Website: home-depot
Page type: address-validator
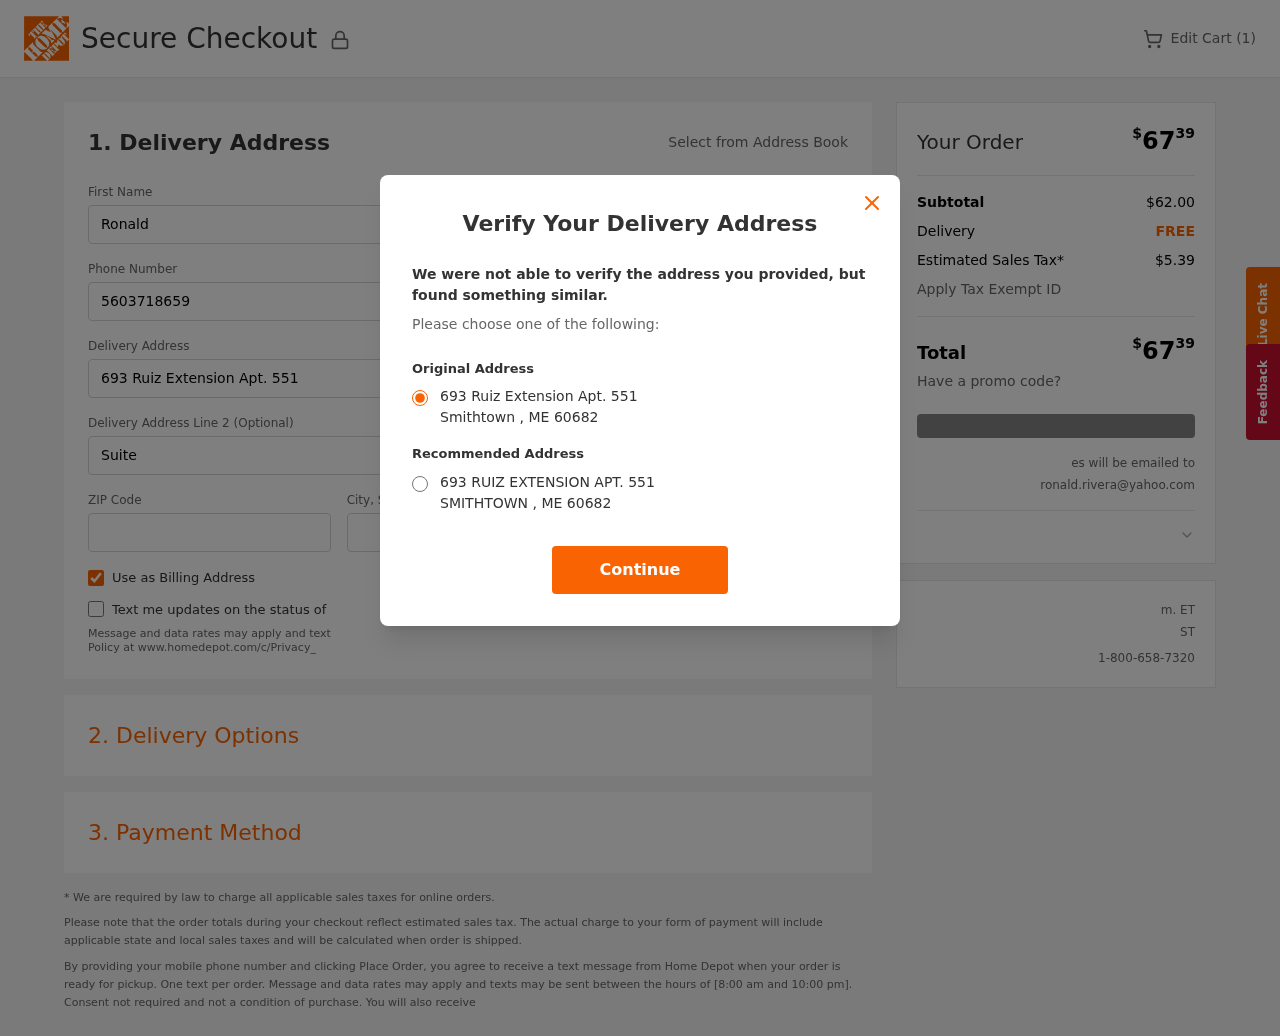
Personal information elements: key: PII_CITY
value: Smithtown
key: PII_EMAIL
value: ronald.rivera@yahoo.com
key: PII_POSTCODE
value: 60682
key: PII_STATE_ABBR
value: ME
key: PII_STREET
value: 693 Ruiz Extension Apt. 551
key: PII_FIRSTNAME
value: Ronald
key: PII_LASTNAME
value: Rivera
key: PII_PHONE
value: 5603718659
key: PII_STREET2
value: Suite 750
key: PII_CITY_STATE
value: Smithtown, ME
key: PII_STREET_ALT
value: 693 RUIZ EXTENSION APT. 551
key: PII_CITY_ALT
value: SMITHTOWN
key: PII_POSTCODE_FULL
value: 60682
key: PII_POSTCODE_NUMERIC
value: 60682
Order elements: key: ORDER_NUM_ITEMS
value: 1
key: ORDER_TOTAL
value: $6739
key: ORDER_SUBTOTAL
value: $62.00
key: ORDER_SHIPPING_COST
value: FREE
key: ORDER_TAX
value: $5.39